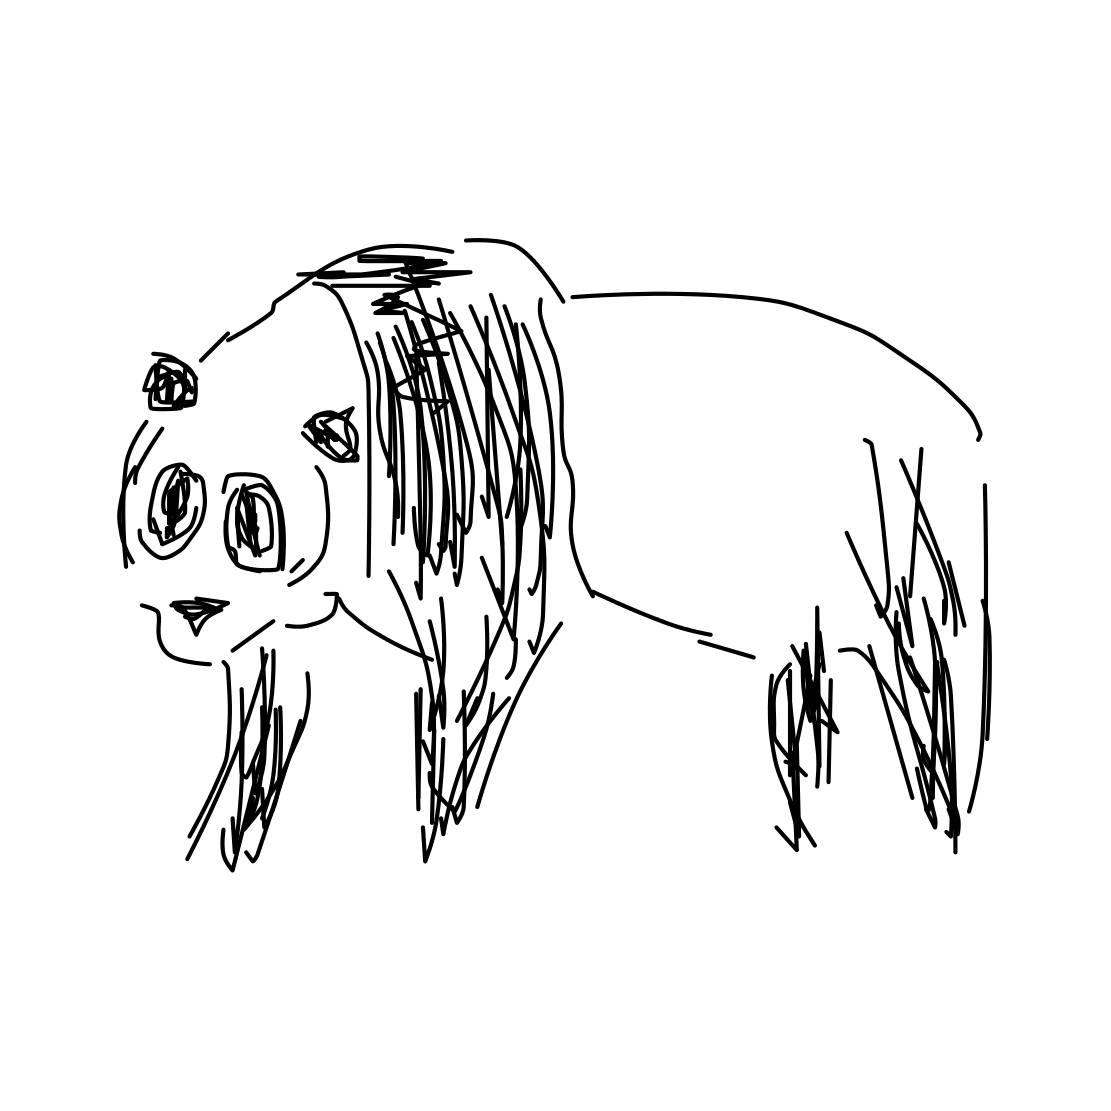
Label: panda